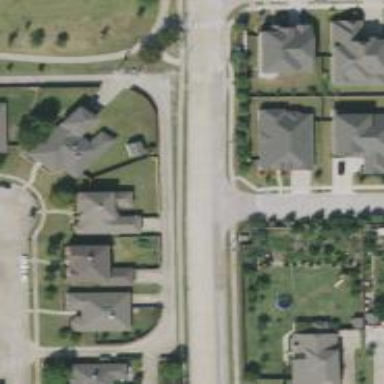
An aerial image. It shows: Residential road with sidewalk on the left.